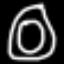
Label: donut